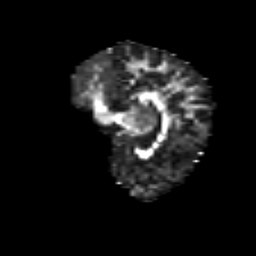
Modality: FA
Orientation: sagittal
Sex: female
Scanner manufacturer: siemens
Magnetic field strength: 3 T
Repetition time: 5 s
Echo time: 0.071 s